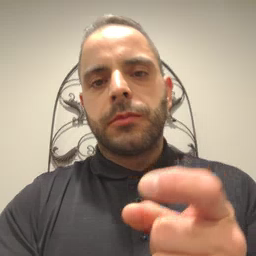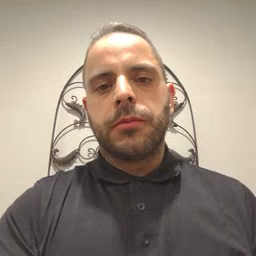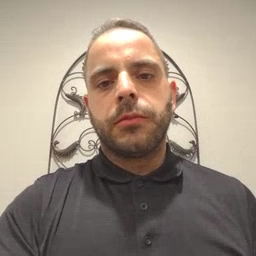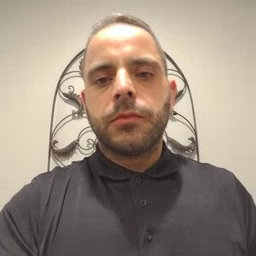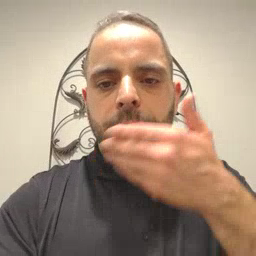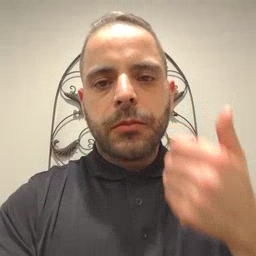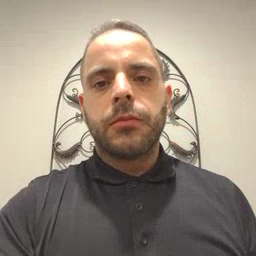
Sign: better